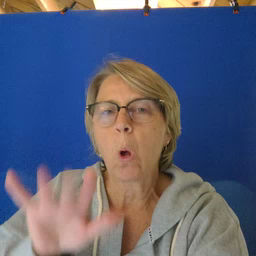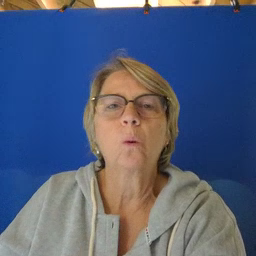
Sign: snow